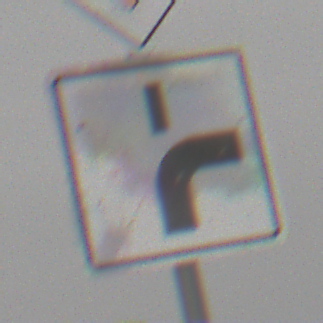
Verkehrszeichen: VerlaufVorfahrtsstrasse8
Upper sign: Vorfahrtsstrasse
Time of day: MorningAfternoon
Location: Outdoor (Nature)
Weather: Overcast
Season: Winter
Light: Natural